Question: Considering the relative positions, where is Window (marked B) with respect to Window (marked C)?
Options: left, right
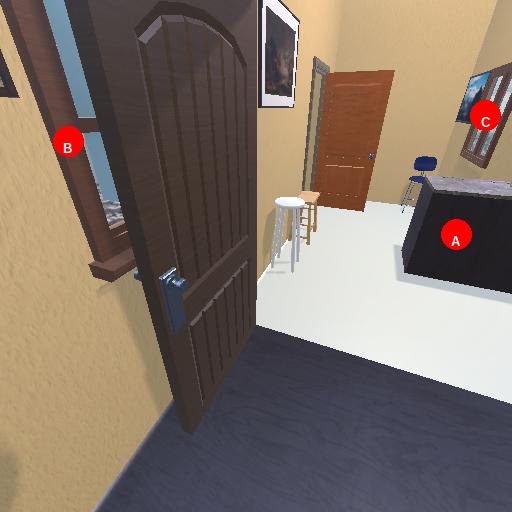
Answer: left